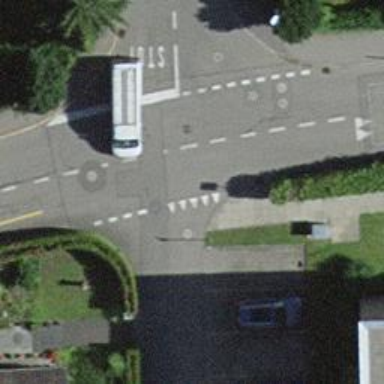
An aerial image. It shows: Residential road.